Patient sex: M
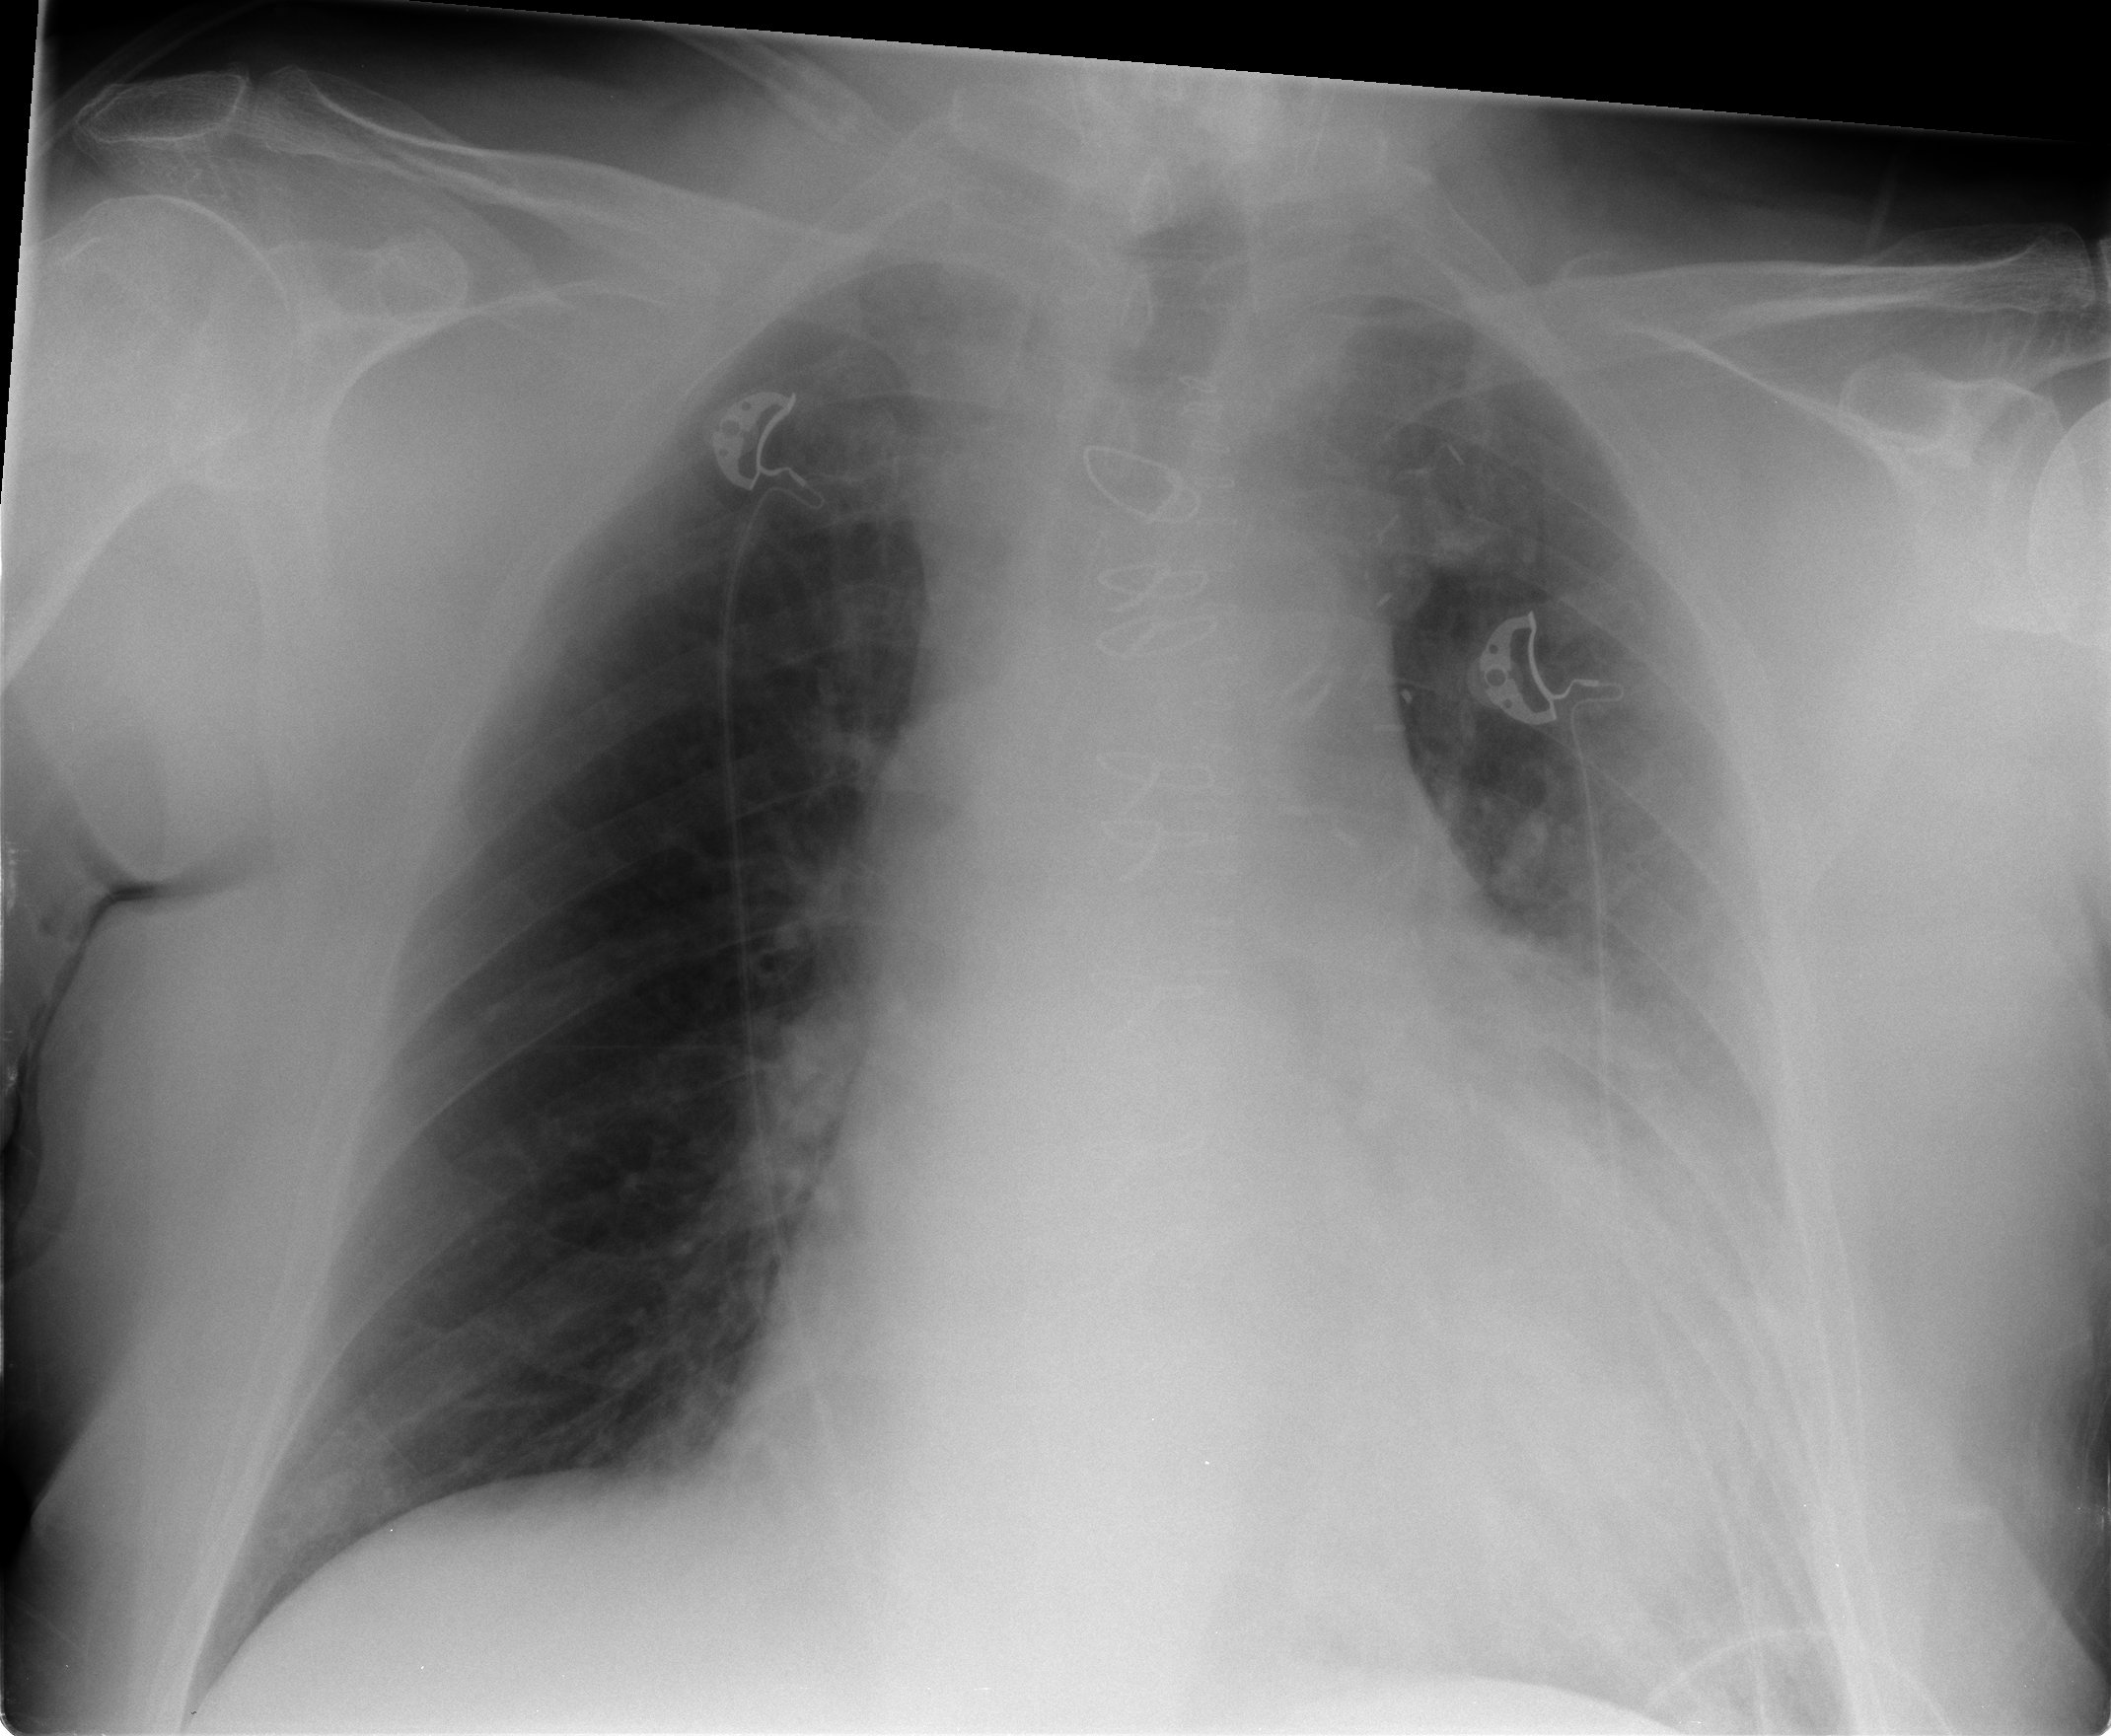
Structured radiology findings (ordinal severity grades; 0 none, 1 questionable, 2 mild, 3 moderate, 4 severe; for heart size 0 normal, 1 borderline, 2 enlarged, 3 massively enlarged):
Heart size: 2
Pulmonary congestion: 0
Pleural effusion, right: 0
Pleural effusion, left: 3
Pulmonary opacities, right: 0
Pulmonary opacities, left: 0
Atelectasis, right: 0
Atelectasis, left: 2